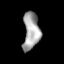
Tissue: lung
Cell type: T cells
Senescence score: 0.5663
Nuclear area (px): 601
Mean DAPI intensity: 165.361